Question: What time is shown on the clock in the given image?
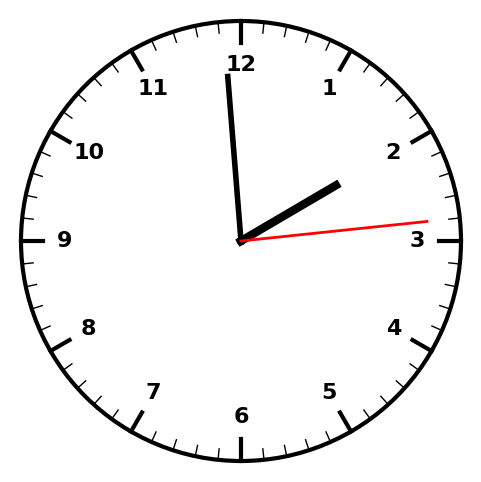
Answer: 01:59:14